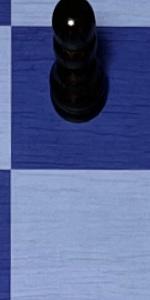
Label: Empty